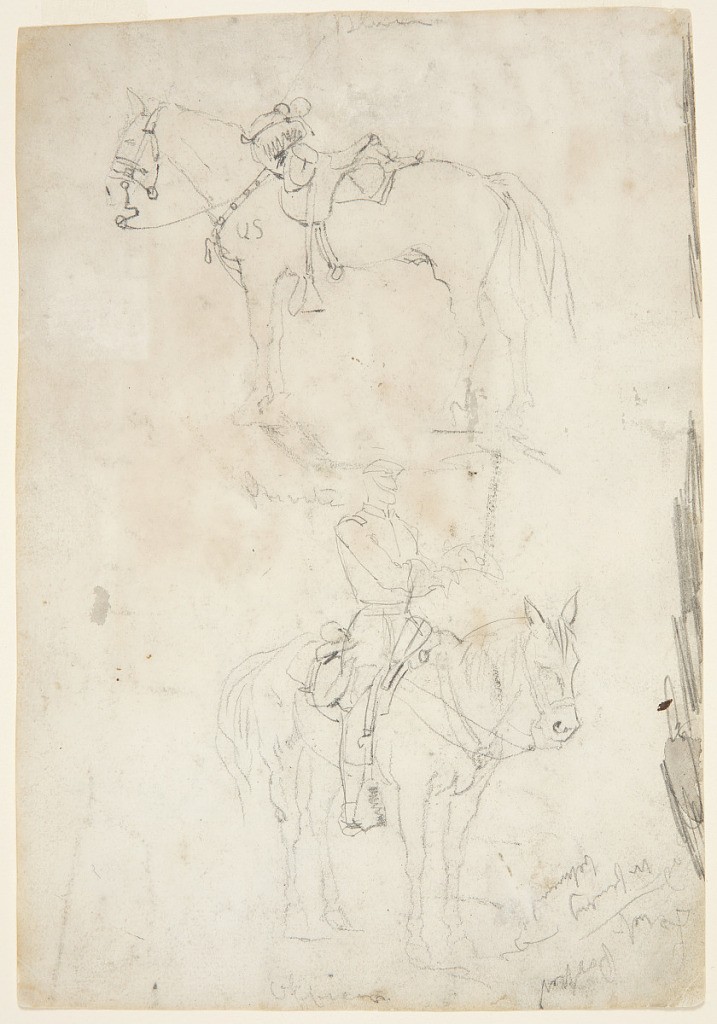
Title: Two Horses, One Mounted
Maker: Winslow Homer, American, 1836–1910
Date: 1862
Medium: Graphite on paper
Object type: Drawing
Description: Recto: Vertical view of two horses, the lower horse having a rider.
Verso: Several sketches of cavalrymen.